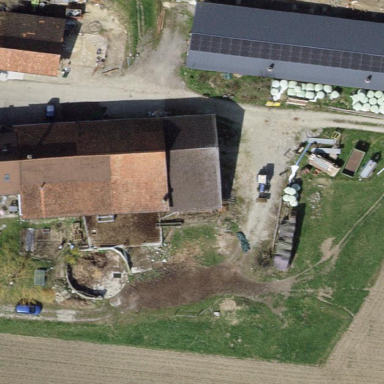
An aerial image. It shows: Farmyard area.